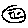
Label: smiley face